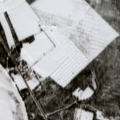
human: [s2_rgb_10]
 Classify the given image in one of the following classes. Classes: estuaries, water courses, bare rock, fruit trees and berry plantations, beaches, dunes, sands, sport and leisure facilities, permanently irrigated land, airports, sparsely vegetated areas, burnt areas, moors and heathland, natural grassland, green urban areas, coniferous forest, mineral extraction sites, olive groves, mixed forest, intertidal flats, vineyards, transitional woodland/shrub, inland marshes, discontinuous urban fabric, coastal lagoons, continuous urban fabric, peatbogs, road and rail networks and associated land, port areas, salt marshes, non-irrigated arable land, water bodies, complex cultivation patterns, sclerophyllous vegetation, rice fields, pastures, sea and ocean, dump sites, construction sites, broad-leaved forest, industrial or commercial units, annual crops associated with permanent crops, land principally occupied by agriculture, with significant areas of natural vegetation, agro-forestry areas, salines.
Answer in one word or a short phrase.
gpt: complex cultivation patterns, land principally occupied by agriculture, with significant areas of natural vegetation, coniferous forest, mixed forest, water courses